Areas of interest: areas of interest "Sanatorium"
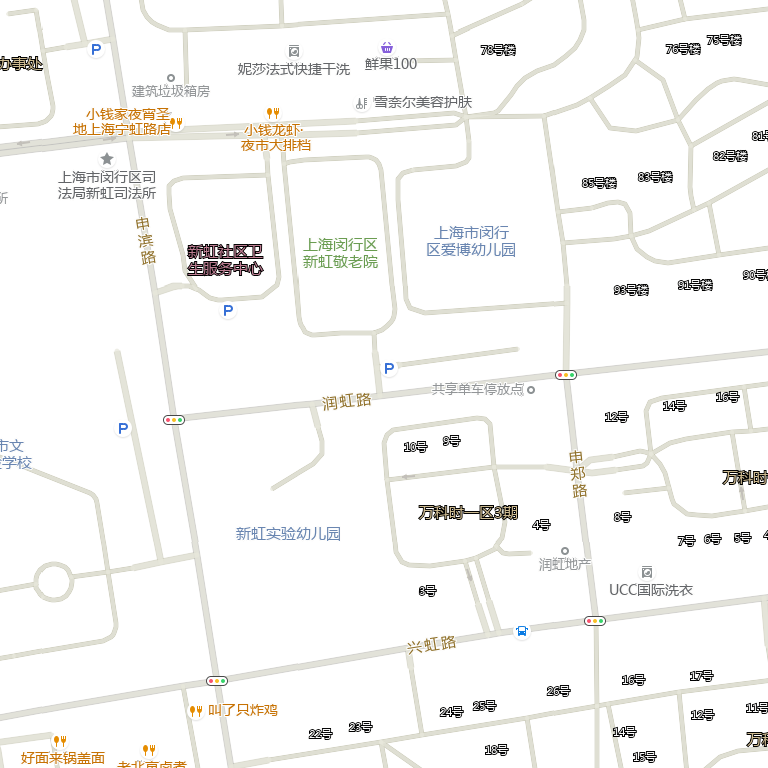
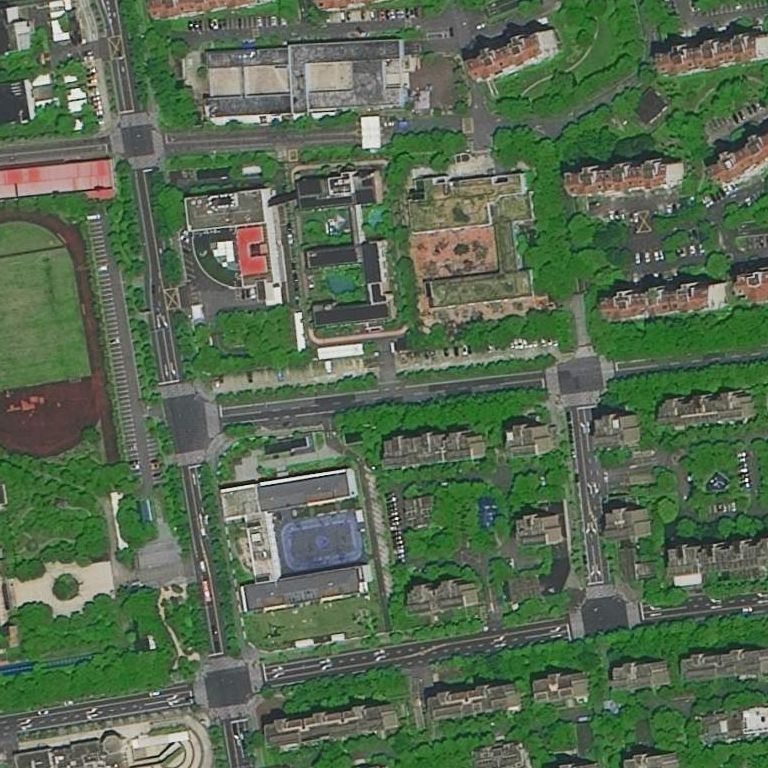